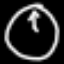
Label: clock